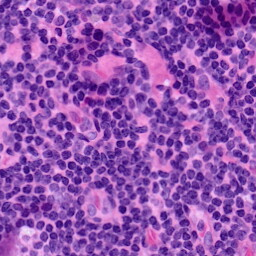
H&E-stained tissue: LymphNode